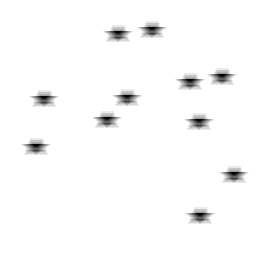
Squares: 0
Triangles: 0
Stars: 11
Total shapes: 11